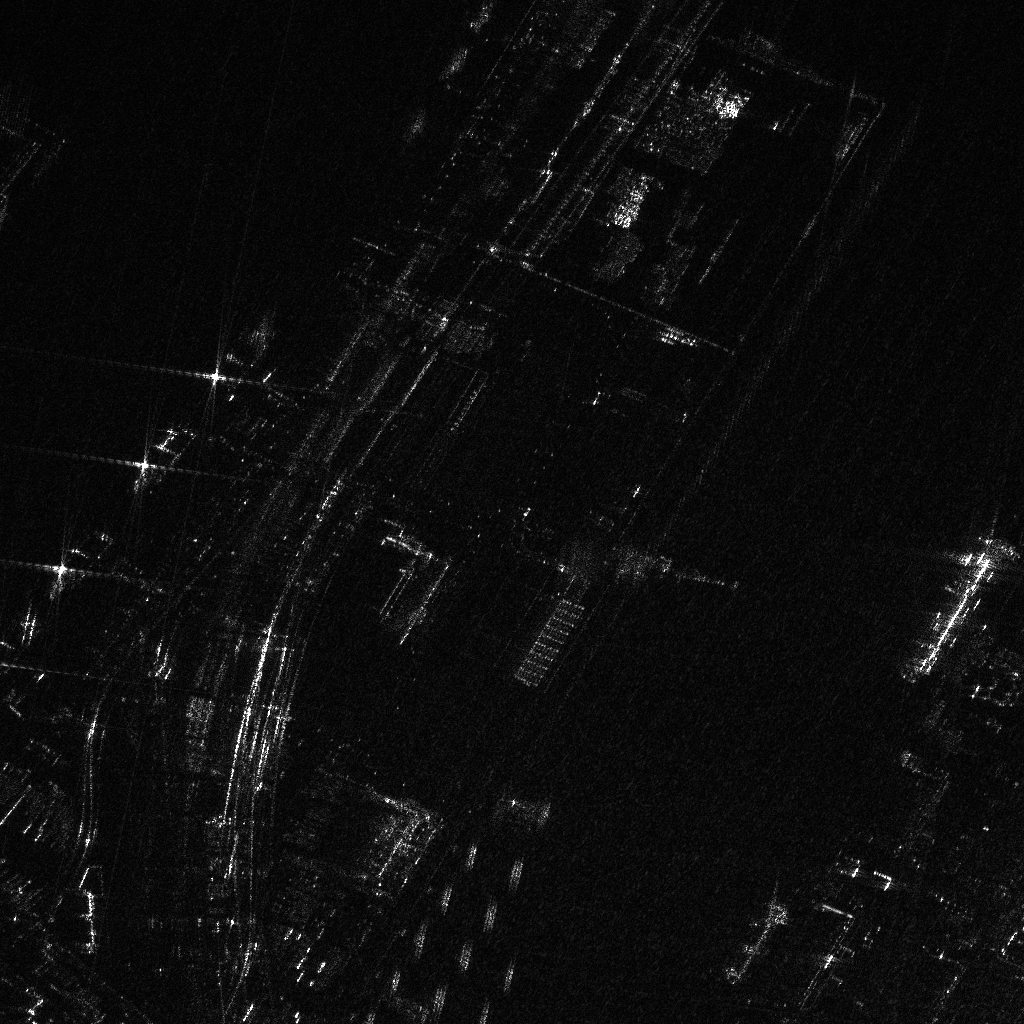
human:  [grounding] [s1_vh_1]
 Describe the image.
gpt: In the satellite image, there is  <ref>4 medium dredger </ref> <box>[[14, 39, 17, 49, 43], [6, 49, 9, 59, 43], [22, 29, 25, 39, 43], [0, 58, 2, 68, 42]]</box> located at left,  <ref>1 small ore-oil </ref> <box>[[73, 83, 75, 96, 29]]</box> located at bottom right,  <ref>1 medium ore-oil </ref> <box>[[91, 48, 95, 68, 29]]</box> located at right.